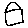
Label: house